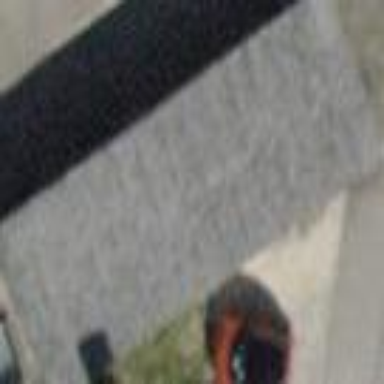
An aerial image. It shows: Close-up view of roof part of building.